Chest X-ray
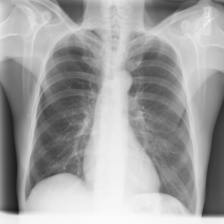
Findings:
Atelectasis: negative
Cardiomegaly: negative
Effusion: negative
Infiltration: negative
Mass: negative
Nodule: positive
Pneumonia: negative
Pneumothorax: negative
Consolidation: negative
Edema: negative
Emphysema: negative
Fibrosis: negative
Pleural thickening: negative
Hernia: negative